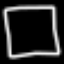
Label: square